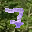
Label: 7